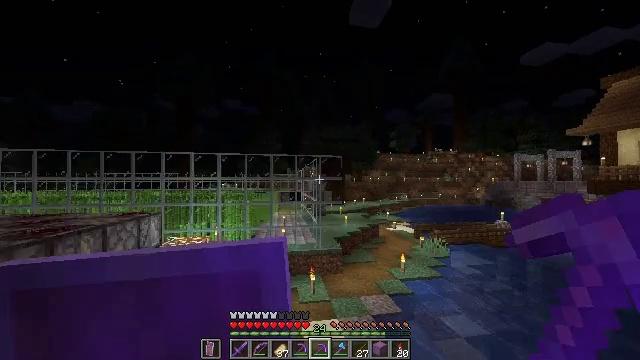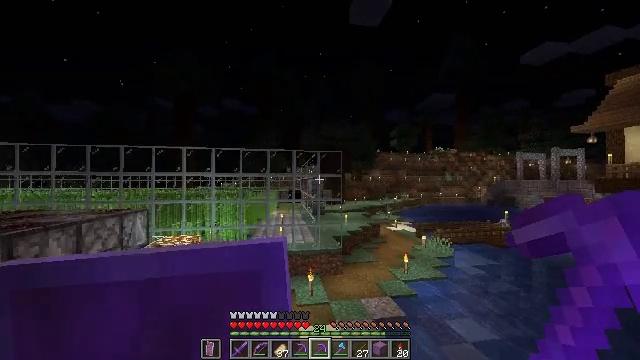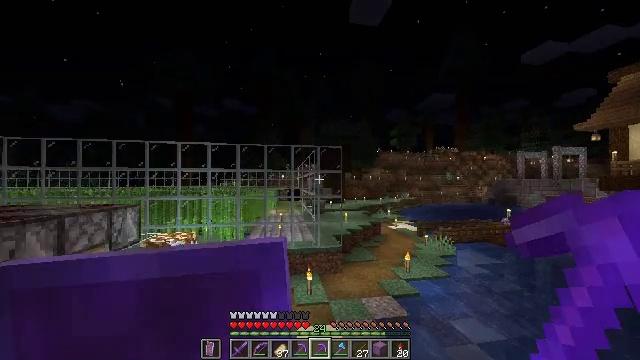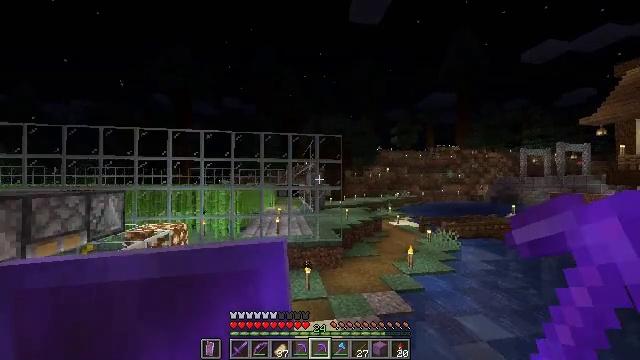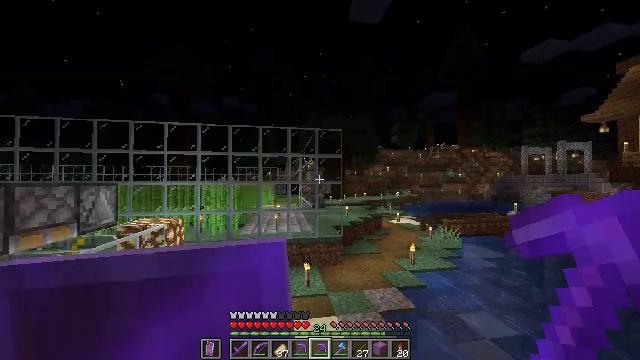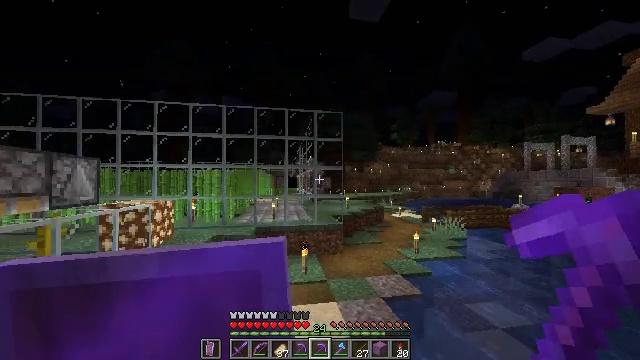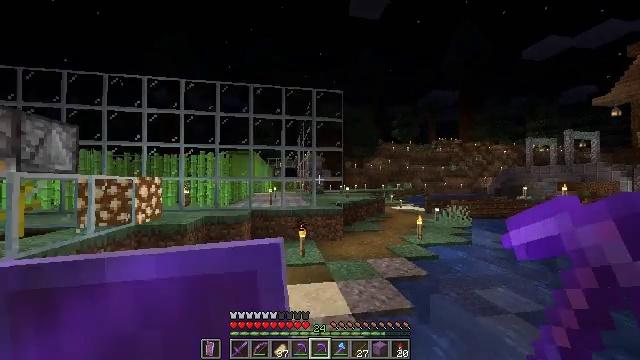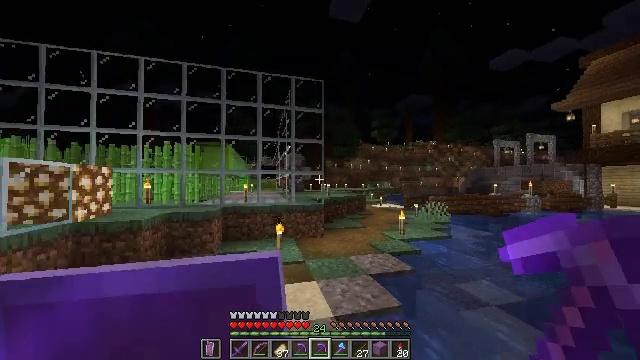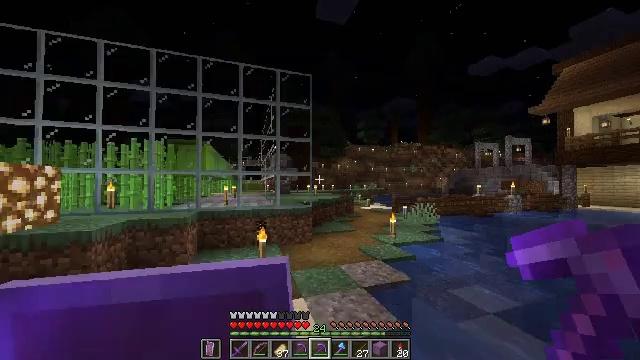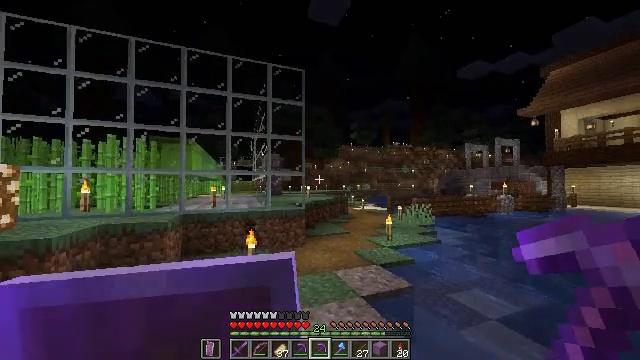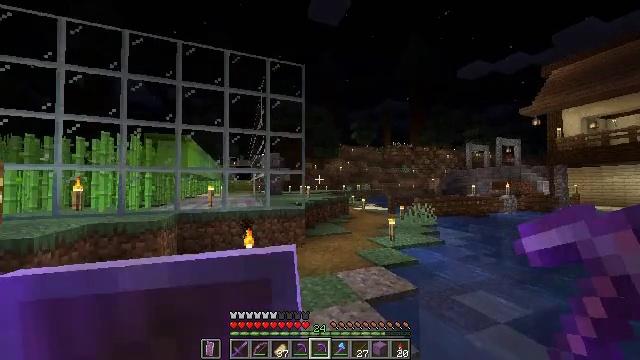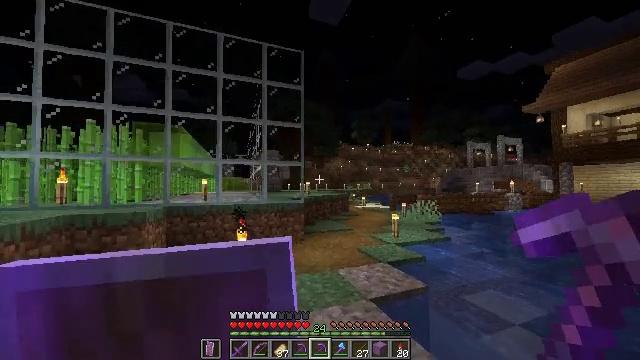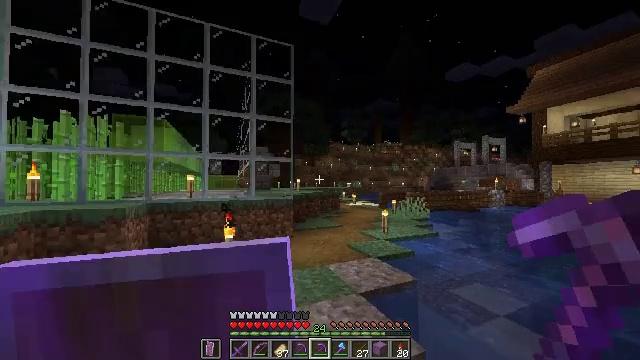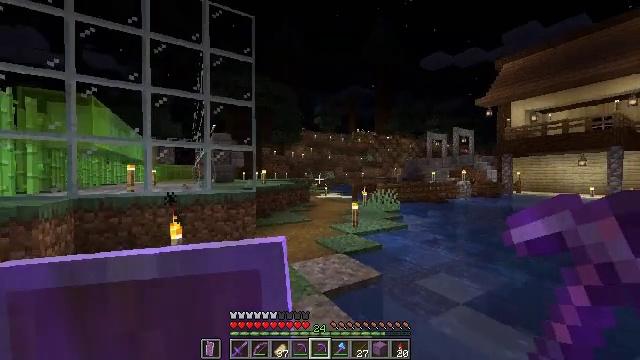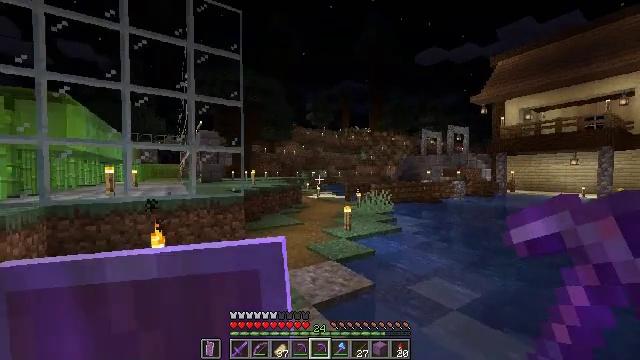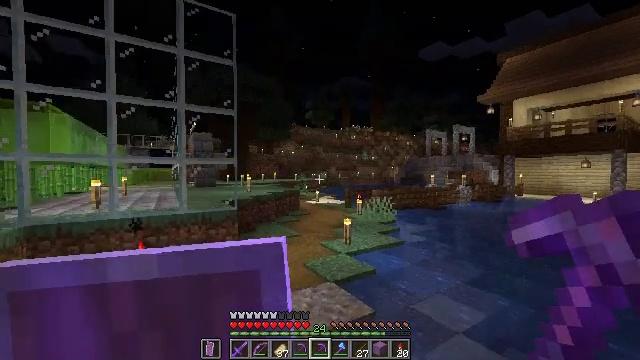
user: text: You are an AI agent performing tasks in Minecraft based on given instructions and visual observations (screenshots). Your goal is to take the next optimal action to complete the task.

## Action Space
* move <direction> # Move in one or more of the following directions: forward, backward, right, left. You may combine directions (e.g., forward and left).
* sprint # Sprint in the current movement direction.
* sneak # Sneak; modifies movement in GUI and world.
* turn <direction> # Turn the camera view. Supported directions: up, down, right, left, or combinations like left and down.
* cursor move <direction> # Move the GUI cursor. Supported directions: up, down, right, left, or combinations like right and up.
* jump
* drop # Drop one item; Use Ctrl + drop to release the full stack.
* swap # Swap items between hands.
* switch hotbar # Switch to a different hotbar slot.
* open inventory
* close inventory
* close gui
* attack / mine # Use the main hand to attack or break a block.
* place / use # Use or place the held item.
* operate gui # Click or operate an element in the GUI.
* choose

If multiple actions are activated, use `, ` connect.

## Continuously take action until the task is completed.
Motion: motion action
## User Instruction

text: Craft magenta dye.
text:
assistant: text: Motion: move forward, sprint
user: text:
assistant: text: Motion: move forward, sprint
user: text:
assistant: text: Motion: move forward, sprint
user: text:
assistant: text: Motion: move forward, sprint
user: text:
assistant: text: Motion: move forward, sprint
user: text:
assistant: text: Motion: move forward, sprint
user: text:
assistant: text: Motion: move forward, sprint, turn right
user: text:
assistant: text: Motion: move forward, sprint, turn right
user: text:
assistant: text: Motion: move forward, sprint, turn right
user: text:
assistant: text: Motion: move forward, sprint
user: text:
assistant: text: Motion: move forward, sprint
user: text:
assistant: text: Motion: move forward, sprint, turn right
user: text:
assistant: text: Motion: move forward, sprint, turn right and down
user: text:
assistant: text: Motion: move forward, sprint, turn right
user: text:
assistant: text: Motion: move forward, sprint
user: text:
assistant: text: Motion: move forward, sprint
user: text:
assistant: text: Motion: move forward, sprint
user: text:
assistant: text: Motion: move forward, sprint, turn right and down
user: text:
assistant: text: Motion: move forward, sprint
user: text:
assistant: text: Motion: move forward, sprint
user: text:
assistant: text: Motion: move forward, sprint
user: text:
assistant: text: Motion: move forward, sprint
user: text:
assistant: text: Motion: move forward, sprint, turn left
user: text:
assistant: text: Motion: move forward, sprint, turn left
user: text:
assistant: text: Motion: move forward, sprint, turn left
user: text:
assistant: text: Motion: move forward, sprint, turn left
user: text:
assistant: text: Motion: move forward, sprint, turn left
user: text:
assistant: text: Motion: move forward, sprint
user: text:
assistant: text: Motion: move forward, sprint
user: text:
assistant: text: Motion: move forward, sprint, jump